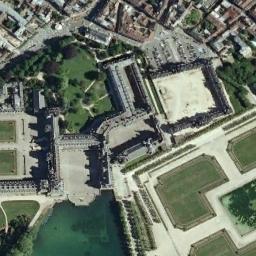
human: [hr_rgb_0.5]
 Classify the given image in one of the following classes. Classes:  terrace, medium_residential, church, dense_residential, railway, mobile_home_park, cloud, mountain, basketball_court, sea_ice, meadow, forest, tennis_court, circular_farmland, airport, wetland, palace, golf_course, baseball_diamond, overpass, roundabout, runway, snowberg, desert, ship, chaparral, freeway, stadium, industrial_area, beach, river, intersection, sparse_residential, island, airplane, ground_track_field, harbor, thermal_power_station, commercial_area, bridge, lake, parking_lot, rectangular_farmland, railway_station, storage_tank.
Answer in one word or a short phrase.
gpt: palace